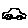
Label: car